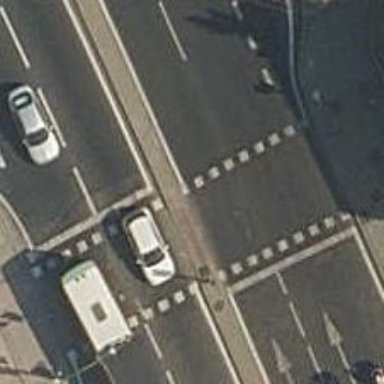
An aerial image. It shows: Crossing with traffic signals.